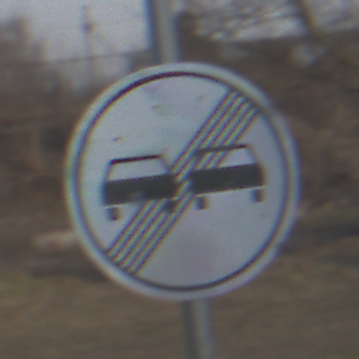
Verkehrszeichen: EndeUeberholverbot
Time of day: SunriseSunset
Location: Outdoor (Suburban)
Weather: PartlyCloudy
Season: Winter
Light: Natural